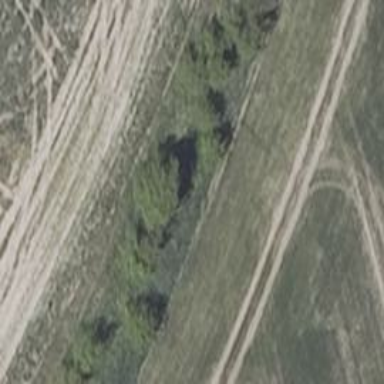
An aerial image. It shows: Deciduous broadleaved tree.